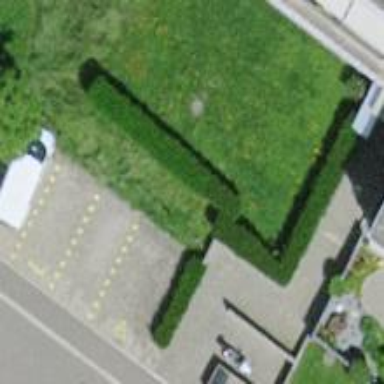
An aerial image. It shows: Hedge acting as barrier.